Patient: sex M, age 37
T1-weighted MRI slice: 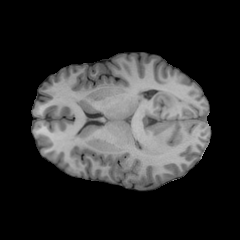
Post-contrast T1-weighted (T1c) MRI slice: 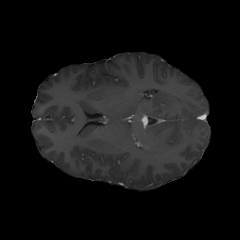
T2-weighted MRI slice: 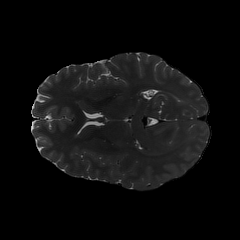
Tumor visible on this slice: no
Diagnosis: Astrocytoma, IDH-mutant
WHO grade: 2